Interaction volume radius: 10 \u00c5
Interaction volume height: 25 \u00c5
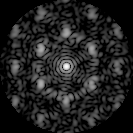
Disorder parameter: 0.5908